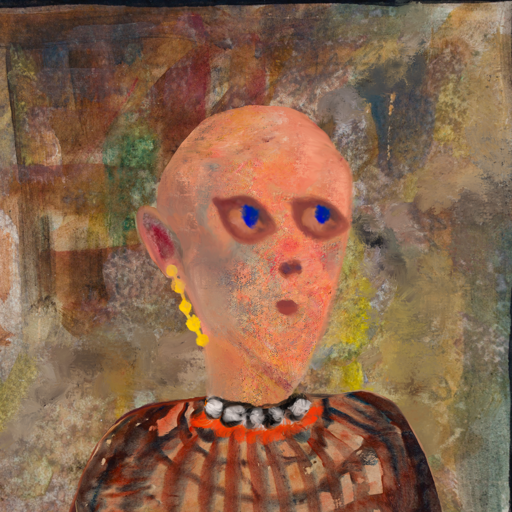
Background: Mosgoul, Head And Neck Side: Irani, Face Side: Mother_And_Son_Mother, Bust: Orphan, Hair Side: Blank, Head Accessory: Blank, Second Necklace: Blank, Necklace: An_Impression, Baby: Blank